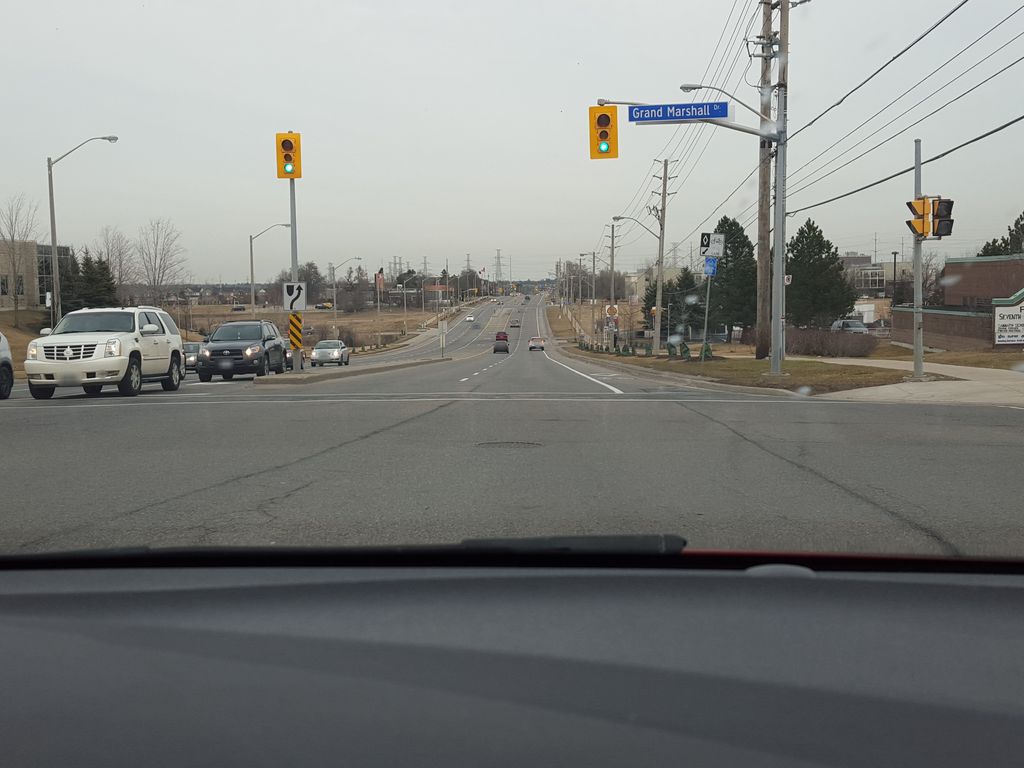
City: toronto